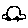
Label: car